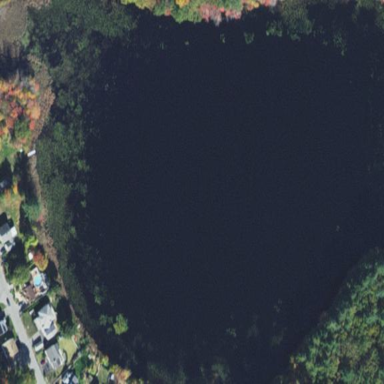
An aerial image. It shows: Reservoir of water.